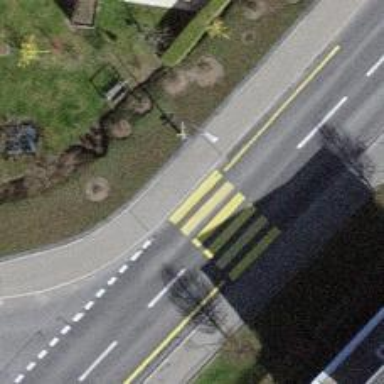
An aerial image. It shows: Kerb serving as barrier.